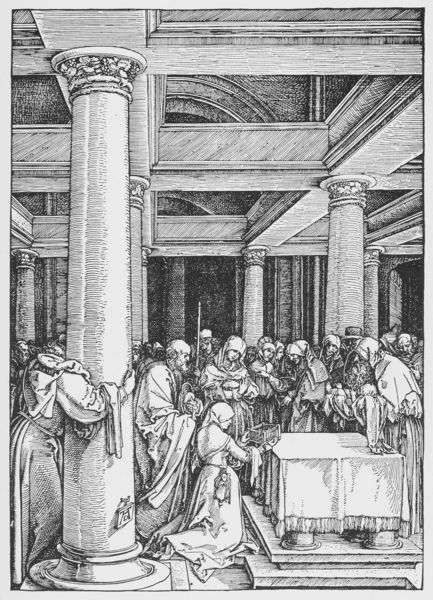
Titel: Darbietung Christi im Tempel (Marienleben)
Künstler: Albrecht Dürer
Schlagwörter: gruppe, mann, schatten, menschen, frau, grau, männer, raum, schwarz, säule, säulen, tisch, weiss, zeichnung, tuch, versammlung, bart, architektur, arm, bild, tischdecke, kirche, decke, innen, grafik, baby, lanze, soldaten, stufe, glaube, schwarzweiss, stich, knien, beten, altar, kasten, prister, krankheit, kniend, priester, mönch, altra, opfer, dürer, käfig, gabe, kasettendecke, albrecht, gefesselt